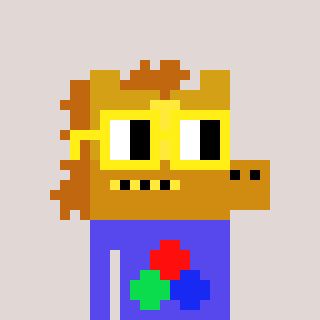
a pixel art character with square yellow glasses, a yellow horse-shaped head and a computerblue-colored body on a warm background